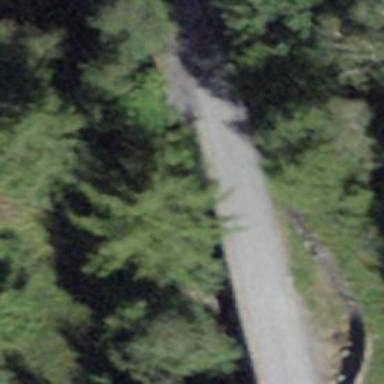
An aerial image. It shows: Unclassified road.